Interaction volume radius: 5 \u00c5
Interaction volume height: 10 \u00c5
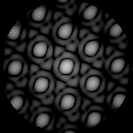
Disorder parameter: 0.06612